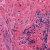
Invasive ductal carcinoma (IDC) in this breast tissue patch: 0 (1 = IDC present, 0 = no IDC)